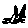
Label: cat